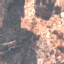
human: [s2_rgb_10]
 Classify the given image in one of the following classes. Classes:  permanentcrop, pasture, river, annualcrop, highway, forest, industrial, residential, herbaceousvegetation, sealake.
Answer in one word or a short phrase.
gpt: HerbaceousVegetation